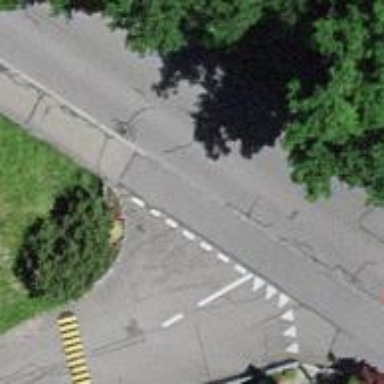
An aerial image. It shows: Road with "give way" sign.